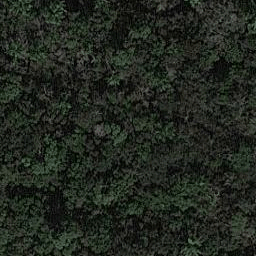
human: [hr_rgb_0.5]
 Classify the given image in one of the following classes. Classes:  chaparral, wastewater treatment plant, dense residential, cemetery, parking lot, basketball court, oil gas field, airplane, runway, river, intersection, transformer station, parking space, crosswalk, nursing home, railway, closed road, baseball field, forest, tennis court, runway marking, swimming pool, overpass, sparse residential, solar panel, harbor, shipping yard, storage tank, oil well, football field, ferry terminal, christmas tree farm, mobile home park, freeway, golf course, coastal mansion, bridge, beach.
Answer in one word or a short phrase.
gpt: forest